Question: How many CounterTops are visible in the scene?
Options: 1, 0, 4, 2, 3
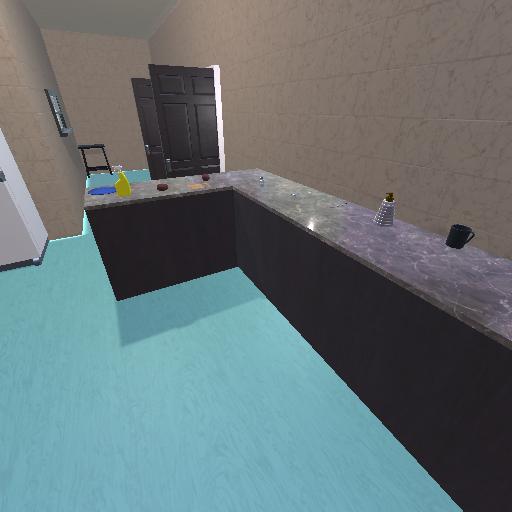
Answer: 1